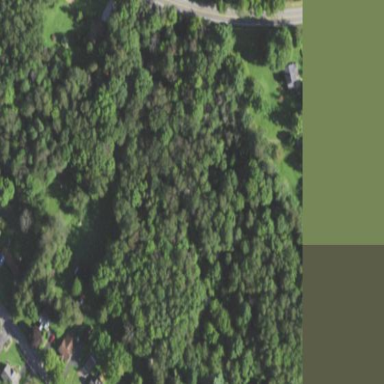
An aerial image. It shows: Mixed deciduous woodland area with variety of trees.